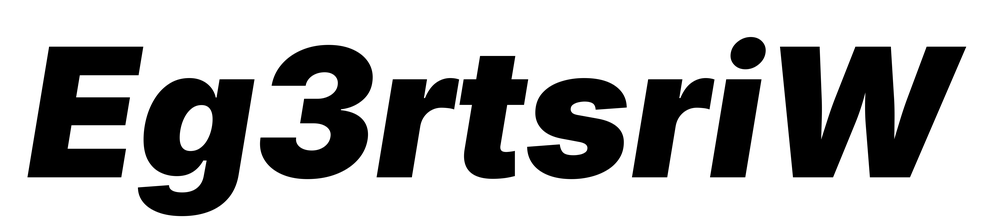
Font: Inter-Italic_Black_Italic